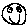
Label: smiley face